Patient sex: F
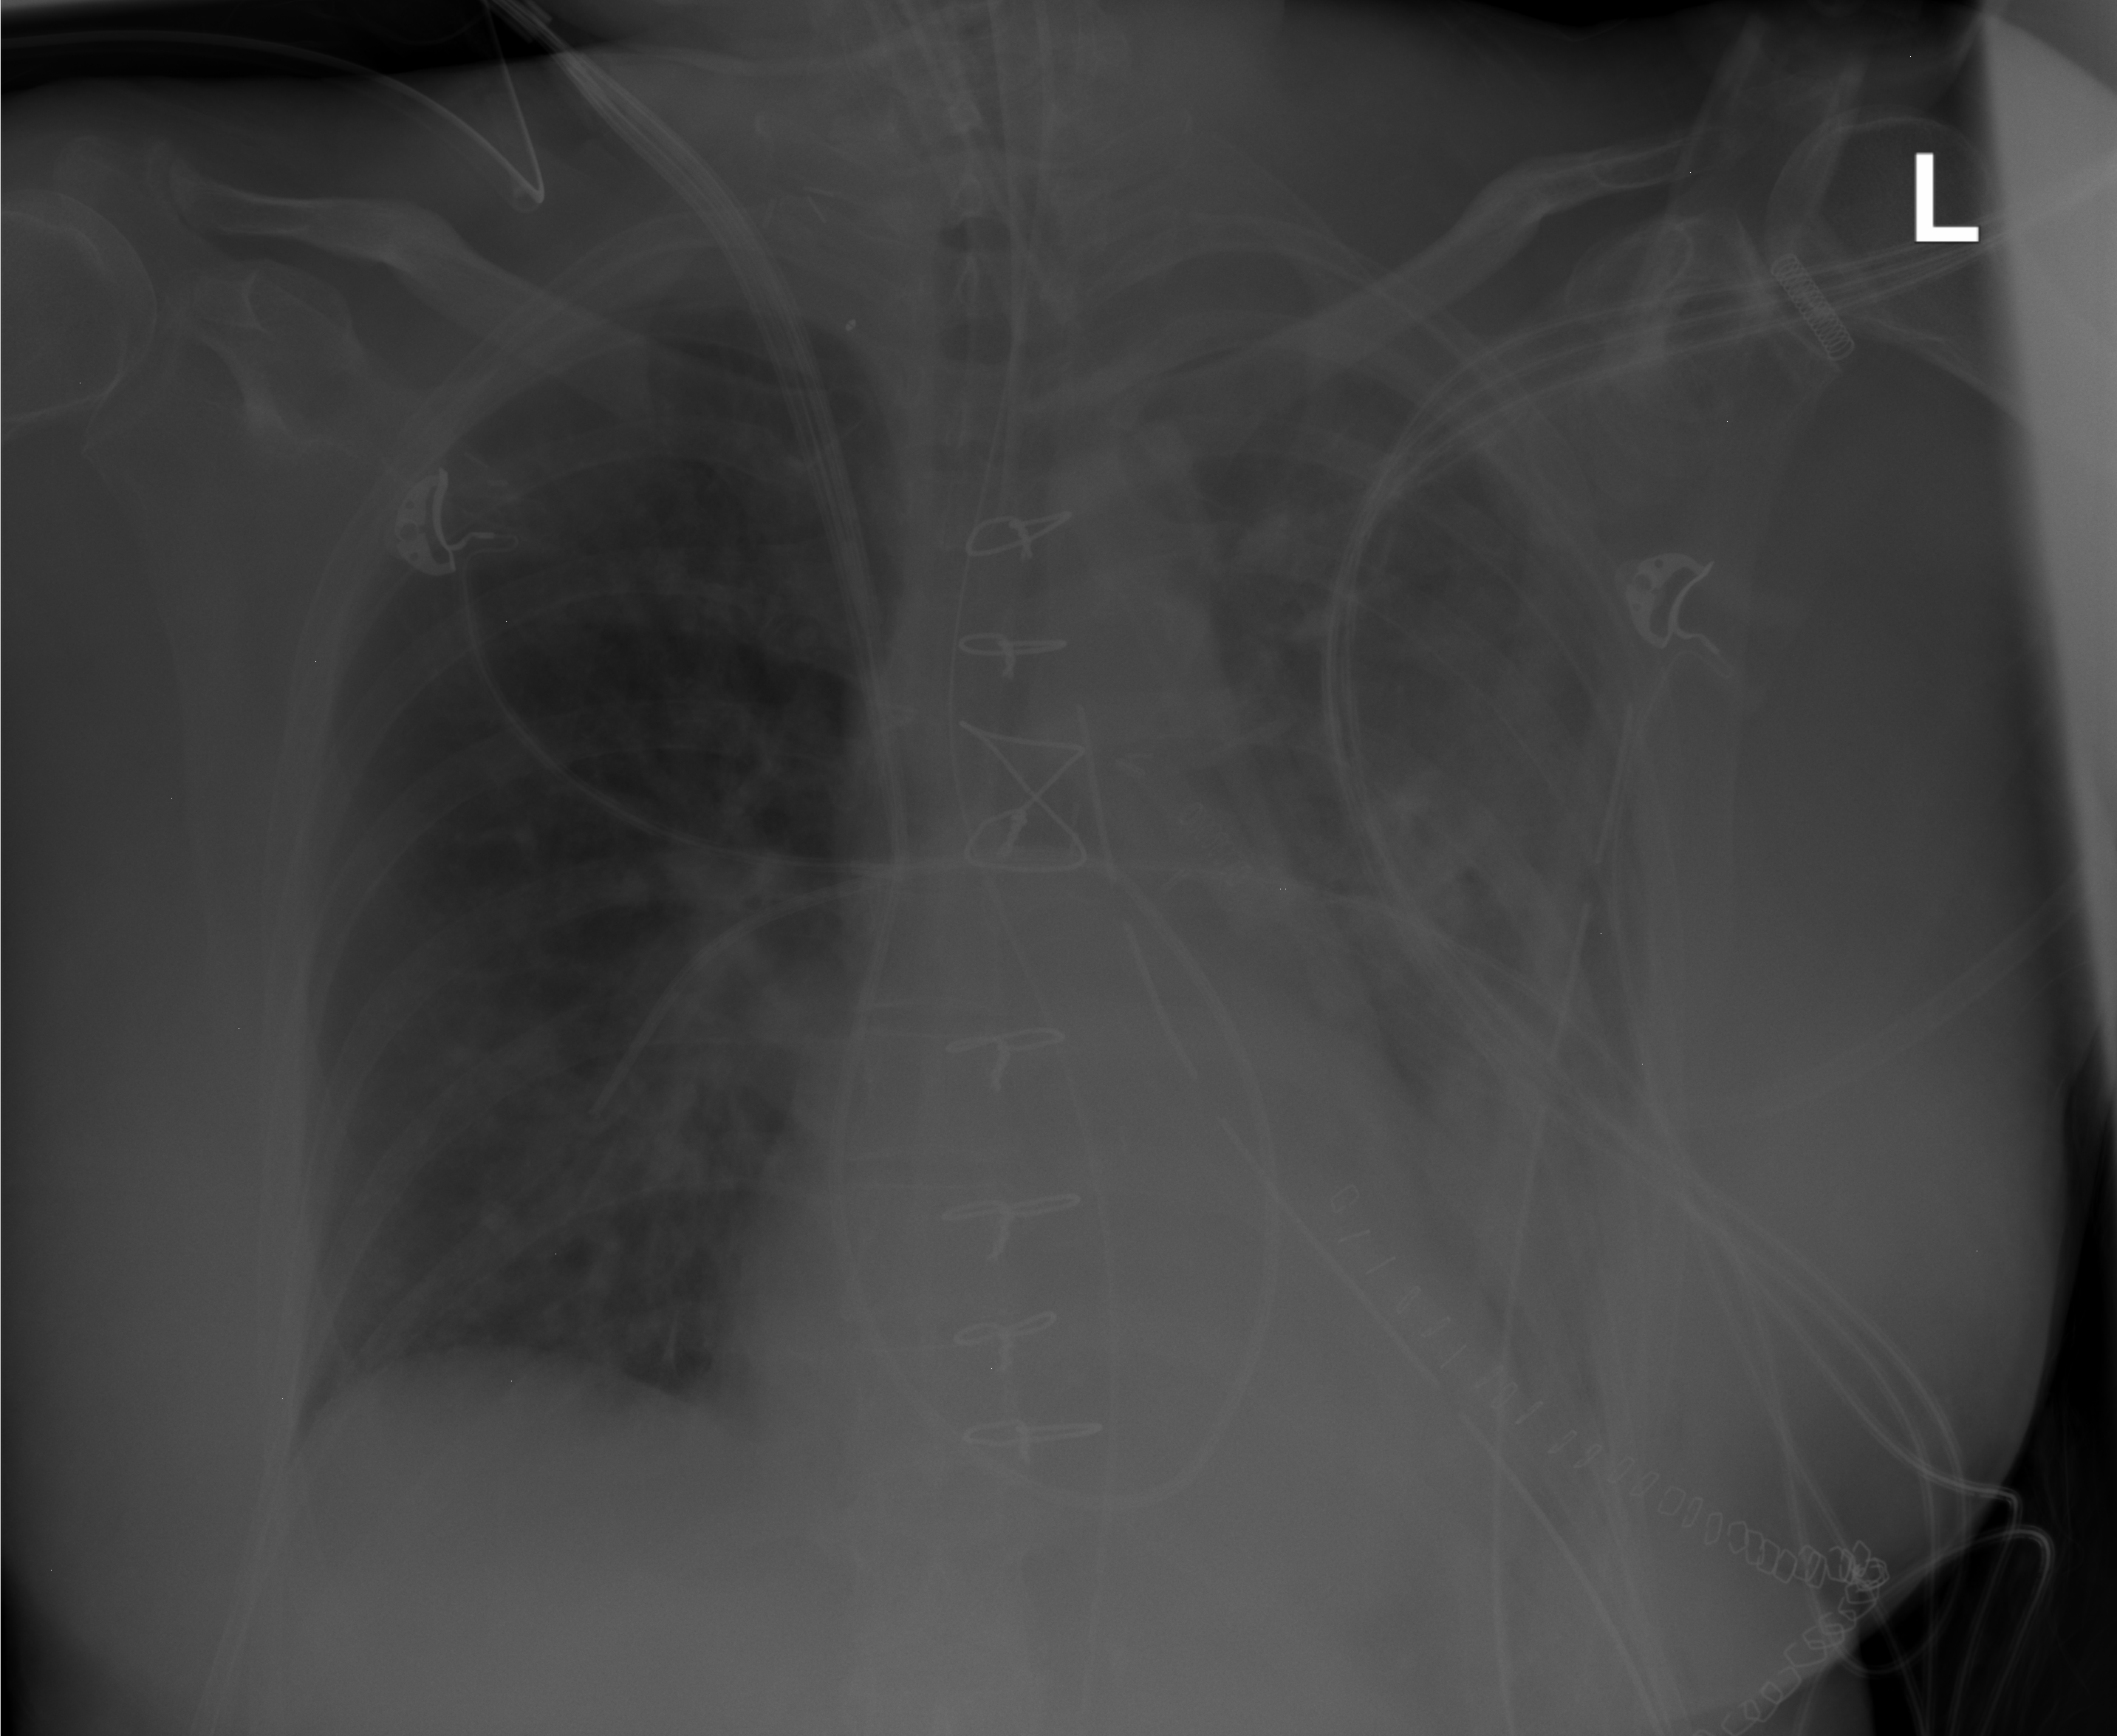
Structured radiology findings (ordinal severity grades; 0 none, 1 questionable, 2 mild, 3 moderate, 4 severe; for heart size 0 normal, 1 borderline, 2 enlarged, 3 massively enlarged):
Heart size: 1
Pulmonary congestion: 0
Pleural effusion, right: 0
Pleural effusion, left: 3
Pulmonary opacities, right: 2
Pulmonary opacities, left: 2
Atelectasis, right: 0
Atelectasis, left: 3